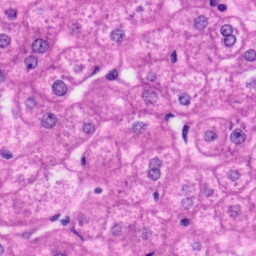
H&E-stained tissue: Liver